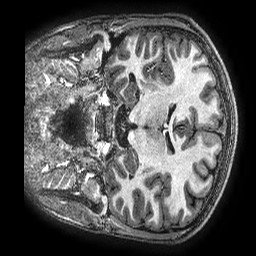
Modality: T1w
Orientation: coronal
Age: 16
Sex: male
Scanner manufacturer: ge
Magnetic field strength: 3 T
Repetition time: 0.00766 s
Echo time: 0.003476 s